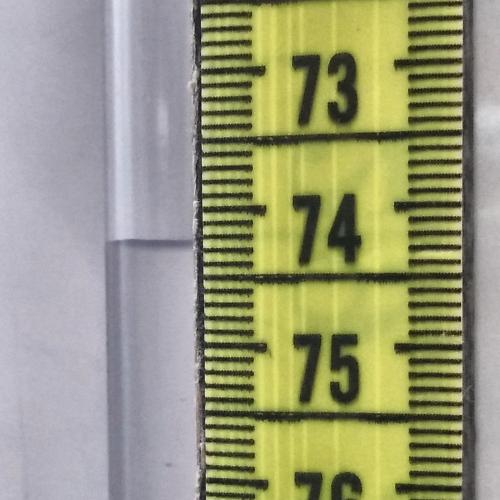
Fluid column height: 74.2 cm